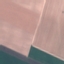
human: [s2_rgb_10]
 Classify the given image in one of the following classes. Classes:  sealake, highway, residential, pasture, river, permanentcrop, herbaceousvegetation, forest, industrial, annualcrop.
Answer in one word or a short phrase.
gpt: AnnualCrop